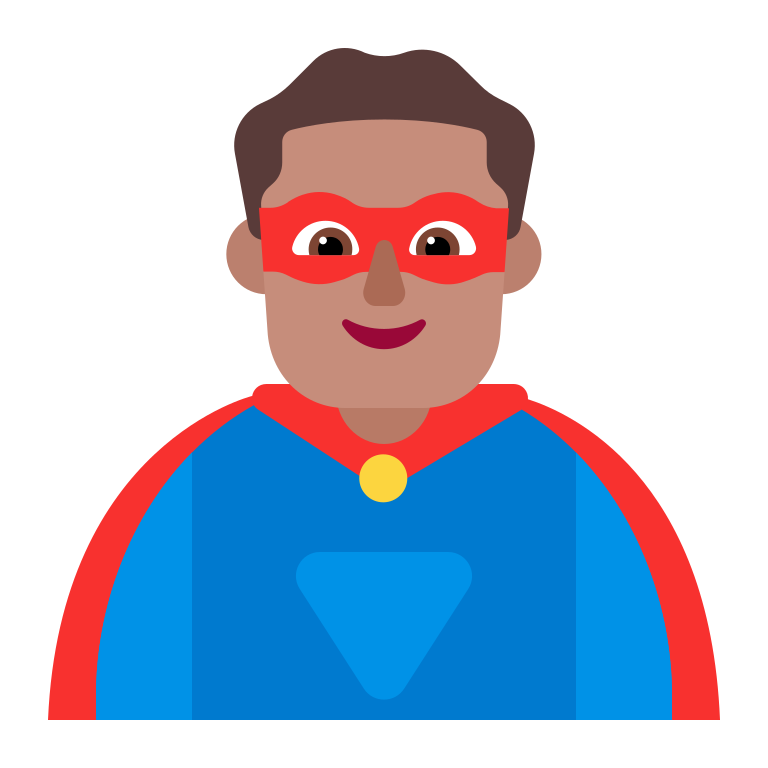
man superhero flat